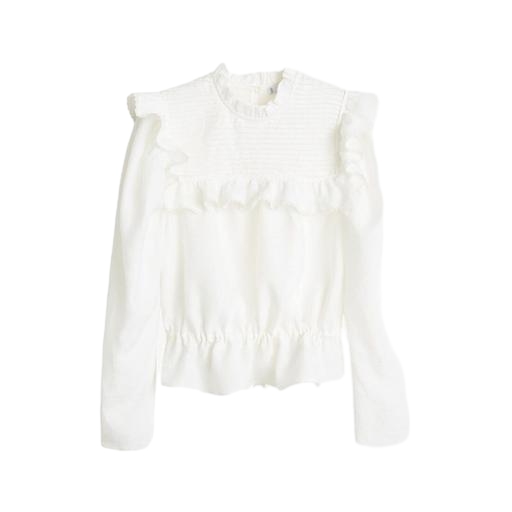
white ruffle-trimmed jersey top, white ruffle-hem blouse, white smocked peplum blouse, white background